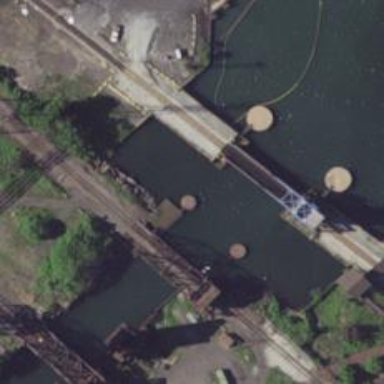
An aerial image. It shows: Movable bascule bridge on railway yard.